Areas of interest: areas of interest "Cemetery"
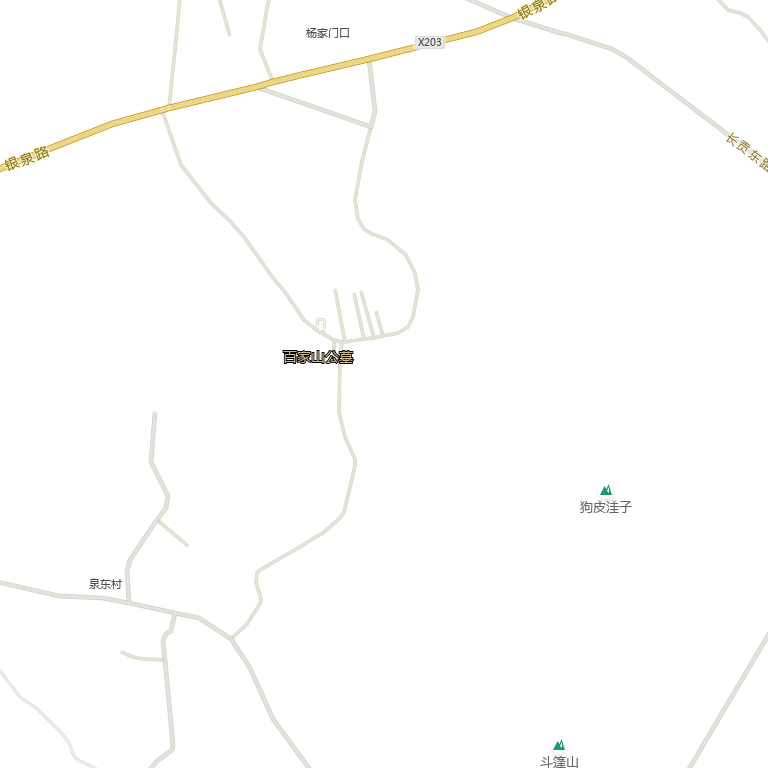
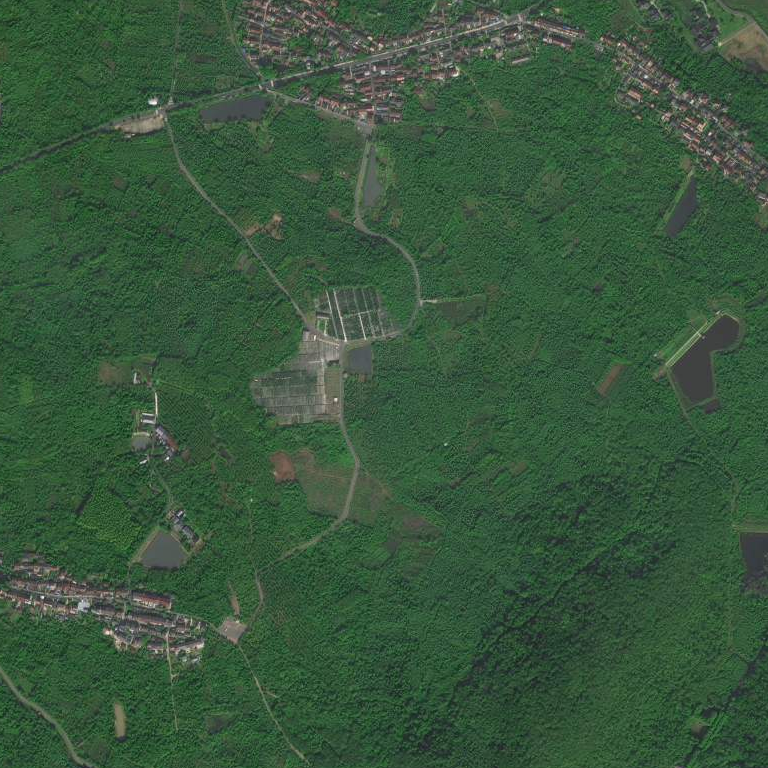